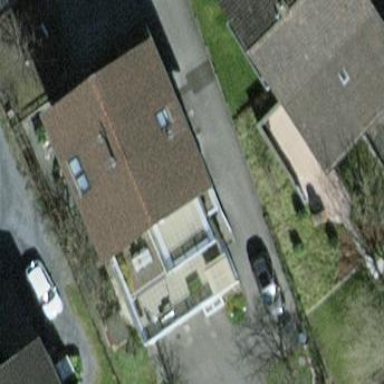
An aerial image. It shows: Detached building.